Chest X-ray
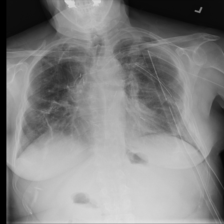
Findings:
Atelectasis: negative
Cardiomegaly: negative
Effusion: negative
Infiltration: negative
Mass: negative
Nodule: negative
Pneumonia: negative
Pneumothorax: negative
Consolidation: negative
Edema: negative
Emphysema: negative
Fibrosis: negative
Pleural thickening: negative
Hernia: negative